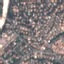
Land use / land cover: Residential